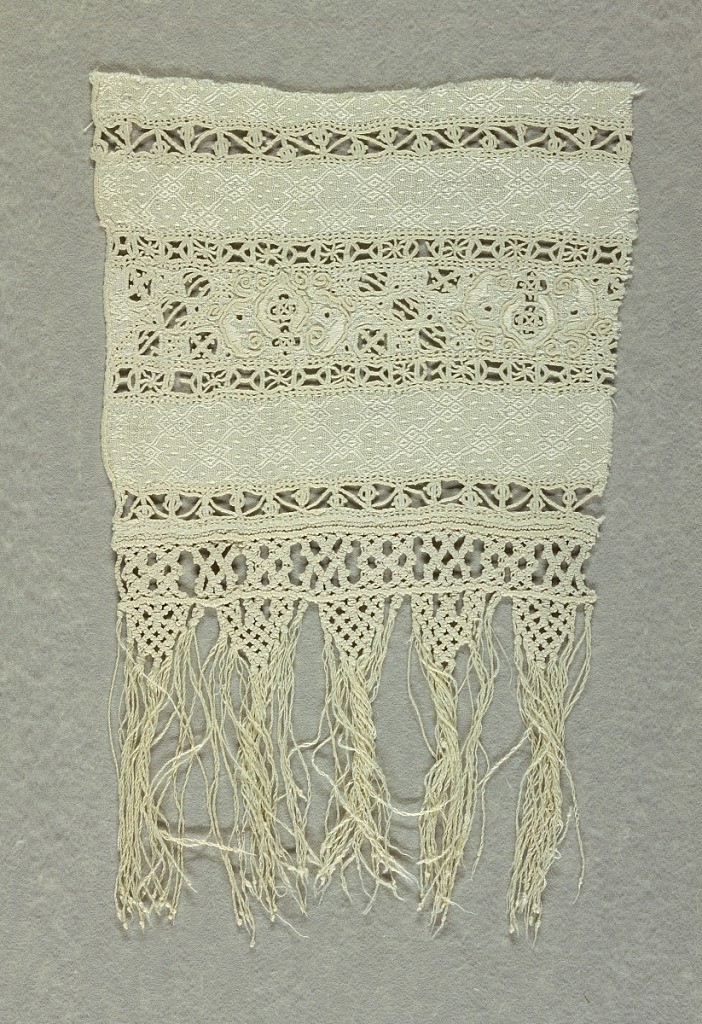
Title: Border fragment
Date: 18th century
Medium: linen Technique: withdrawn element work, knotting (macramé)
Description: Border fragment with deep knotted fringe.